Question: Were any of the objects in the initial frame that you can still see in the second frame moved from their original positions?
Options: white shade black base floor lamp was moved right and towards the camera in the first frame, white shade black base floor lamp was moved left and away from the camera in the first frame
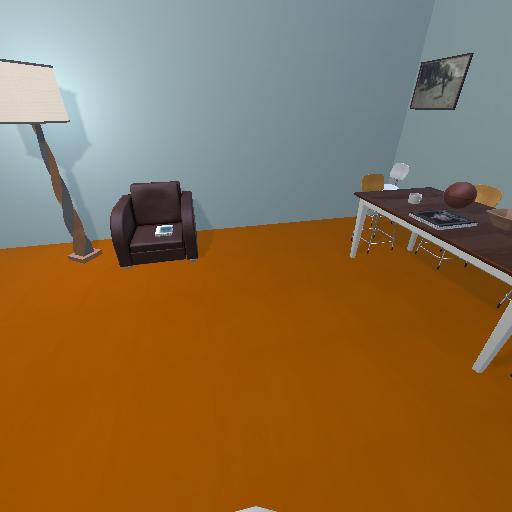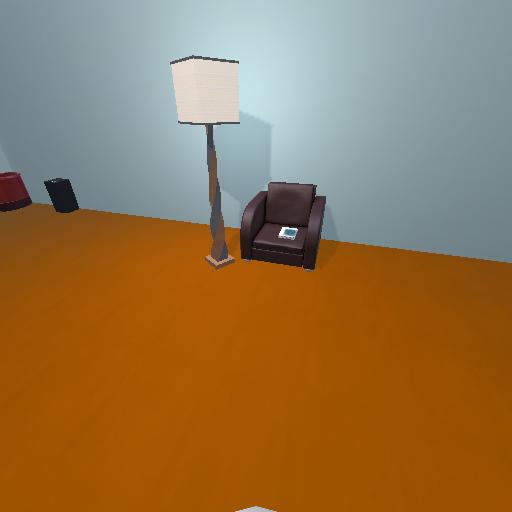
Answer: white shade black base floor lamp was moved right and towards the camera in the first frame